Field crop: tomato
Growth stage: 1
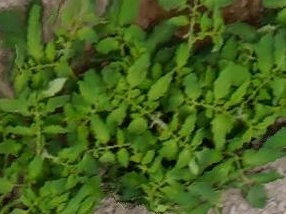
Species: tomato